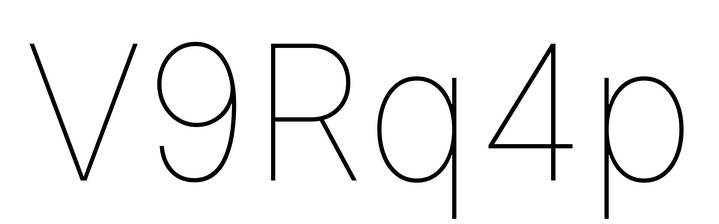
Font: Inter_Thin